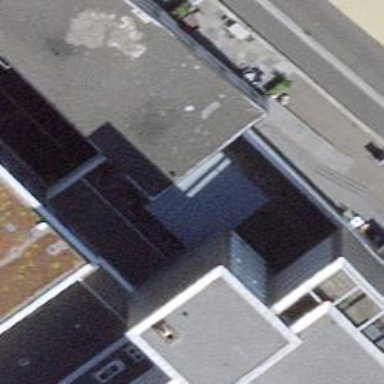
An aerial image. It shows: Healthcare clinic.